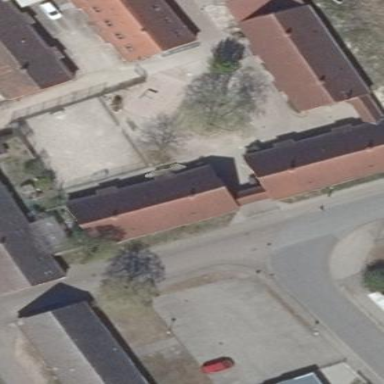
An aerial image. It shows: School.